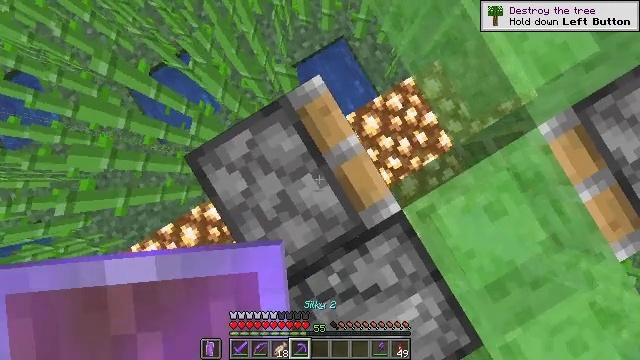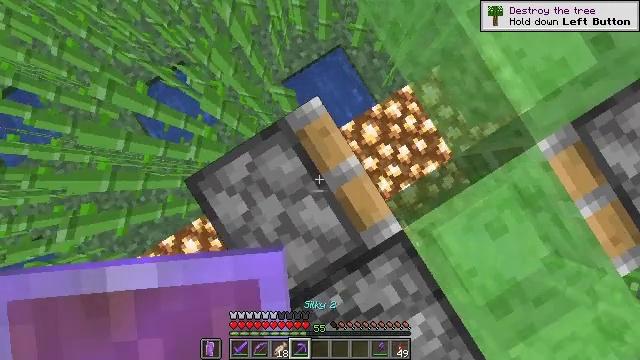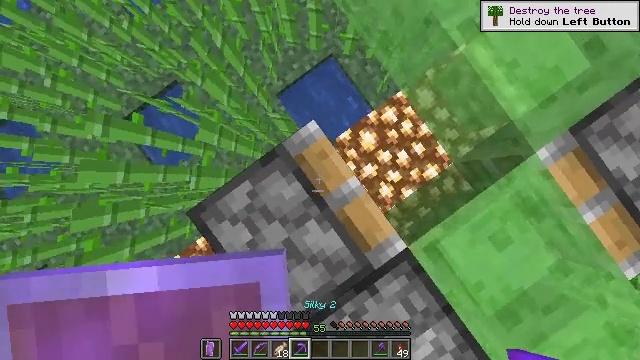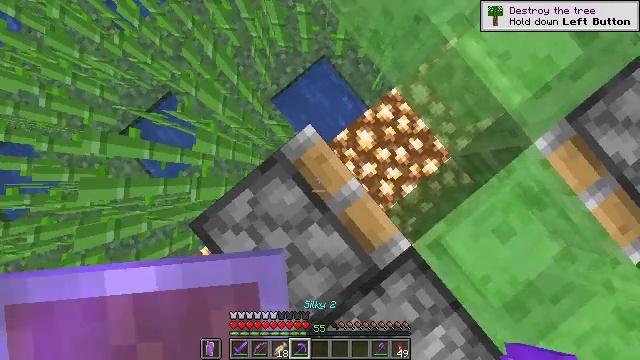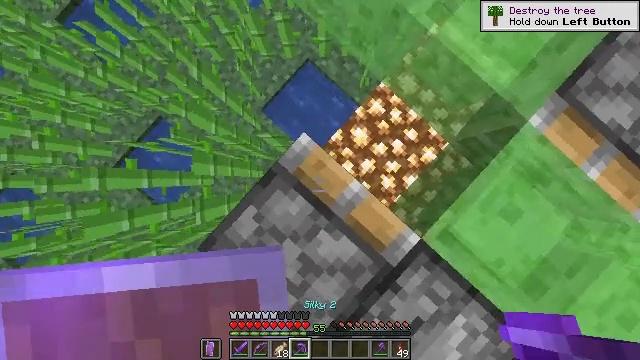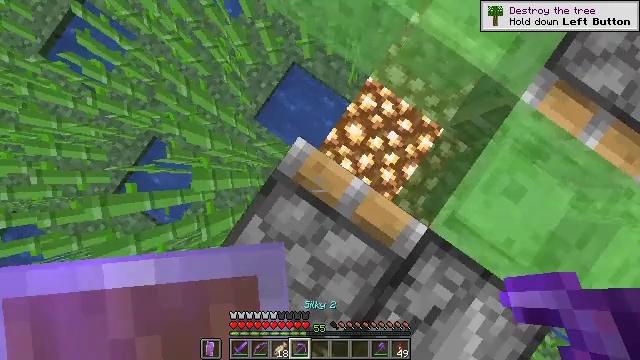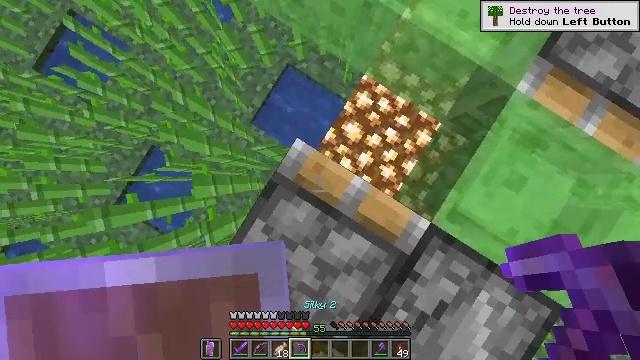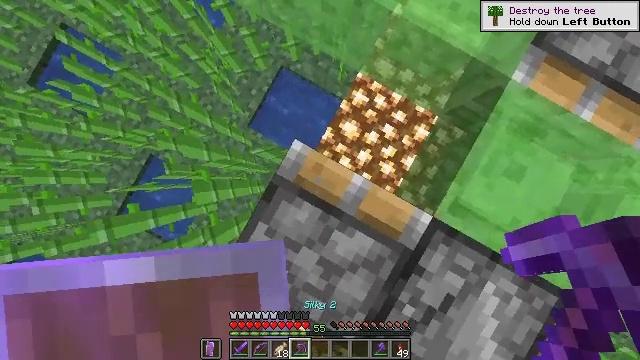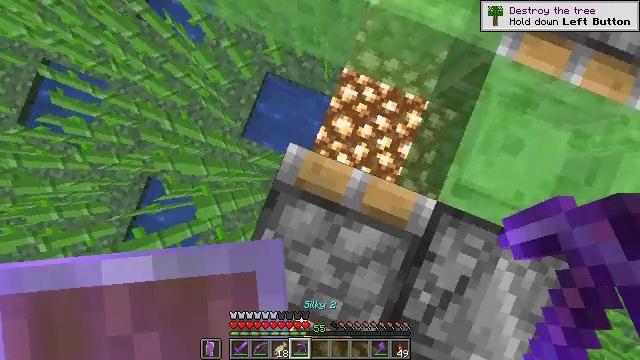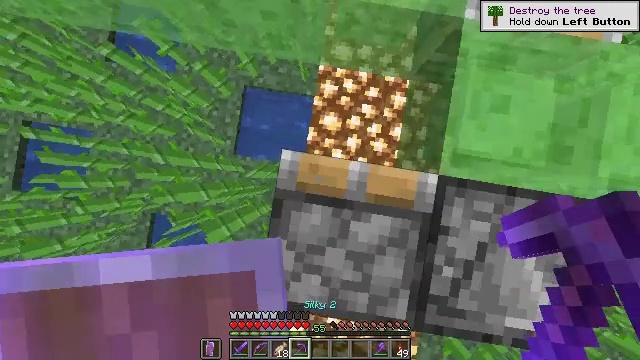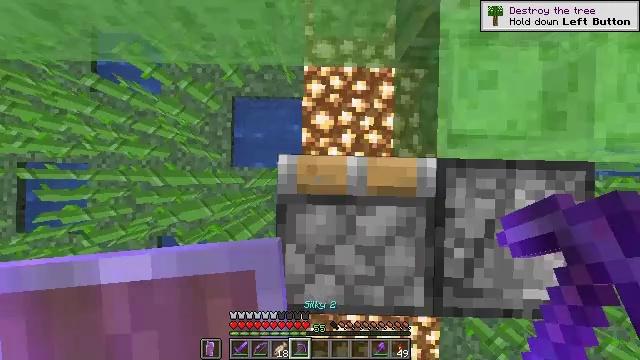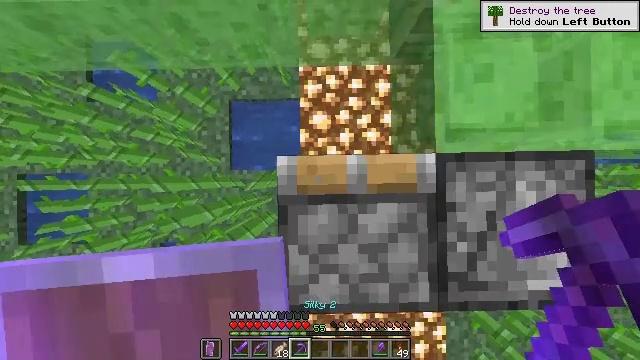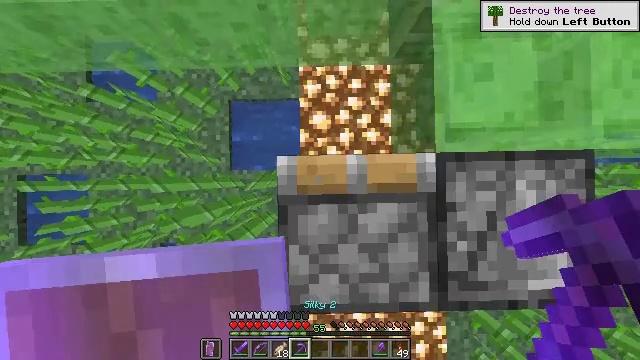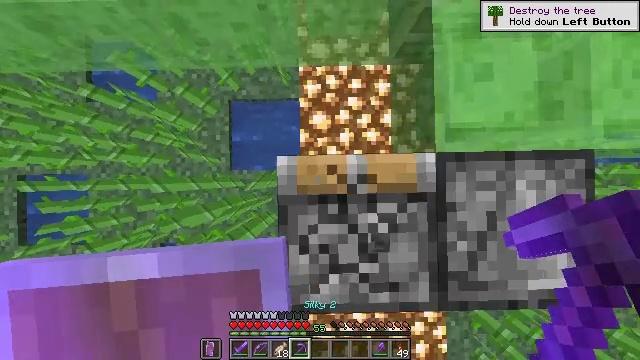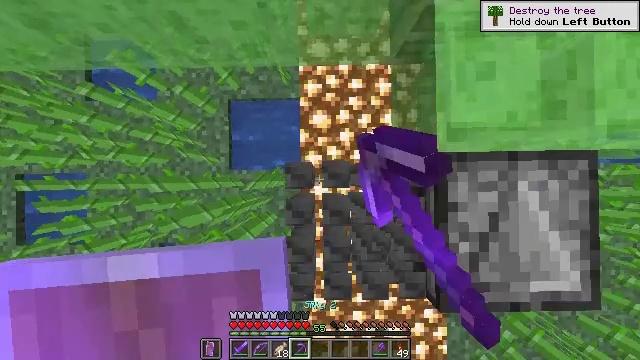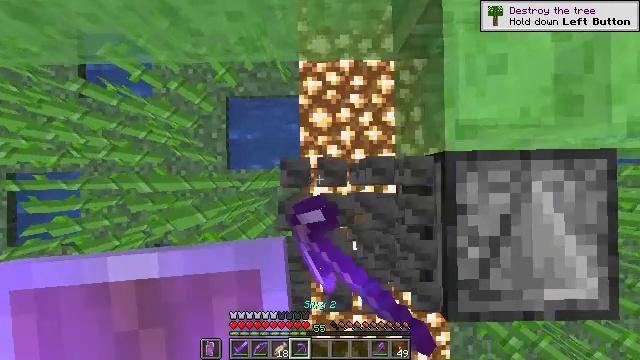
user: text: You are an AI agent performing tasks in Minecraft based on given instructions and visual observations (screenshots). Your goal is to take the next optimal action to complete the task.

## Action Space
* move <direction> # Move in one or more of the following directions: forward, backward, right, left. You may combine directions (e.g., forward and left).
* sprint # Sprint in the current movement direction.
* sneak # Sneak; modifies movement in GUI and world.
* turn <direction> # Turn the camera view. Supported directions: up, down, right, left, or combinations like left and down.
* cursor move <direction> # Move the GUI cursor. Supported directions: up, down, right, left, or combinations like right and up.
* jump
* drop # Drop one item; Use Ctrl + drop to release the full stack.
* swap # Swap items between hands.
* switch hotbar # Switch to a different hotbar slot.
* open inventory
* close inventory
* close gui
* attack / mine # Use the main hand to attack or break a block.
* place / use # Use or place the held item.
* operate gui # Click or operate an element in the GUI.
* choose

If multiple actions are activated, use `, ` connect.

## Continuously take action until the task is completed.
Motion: motion action
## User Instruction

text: Dismantle the sticky piston for reuse.
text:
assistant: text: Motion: move forward, turn right and down
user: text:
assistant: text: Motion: turn right and down
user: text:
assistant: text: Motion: turn right and down
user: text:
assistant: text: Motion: turn right and down
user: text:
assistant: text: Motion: turn right and down
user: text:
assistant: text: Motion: turn right and down
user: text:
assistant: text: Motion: turn right and down
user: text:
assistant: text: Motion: turn right and down
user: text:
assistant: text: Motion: turn right and down
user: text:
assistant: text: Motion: turn right and down
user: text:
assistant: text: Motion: turn right
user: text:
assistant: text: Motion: no_op
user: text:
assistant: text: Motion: attack / mine
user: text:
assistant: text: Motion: attack / mine
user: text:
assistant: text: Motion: attack / mine
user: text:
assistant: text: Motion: attack / mine
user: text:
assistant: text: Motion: attack / mine
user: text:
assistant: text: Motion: attack / mine
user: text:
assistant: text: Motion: no_op